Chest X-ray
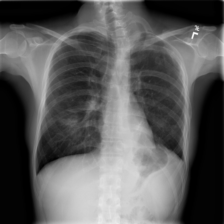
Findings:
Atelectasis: negative
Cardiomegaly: negative
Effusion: negative
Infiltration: negative
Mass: negative
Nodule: negative
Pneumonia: negative
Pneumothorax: negative
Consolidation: negative
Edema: negative
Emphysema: negative
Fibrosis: negative
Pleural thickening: negative
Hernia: negative